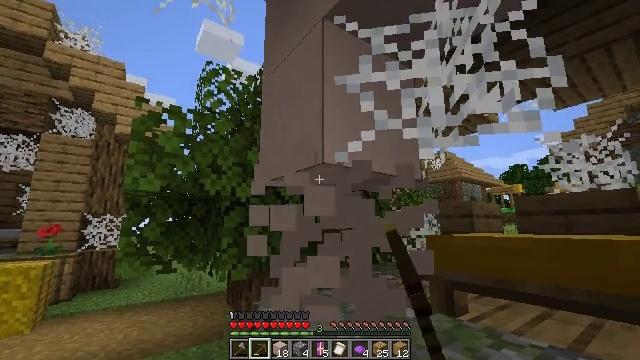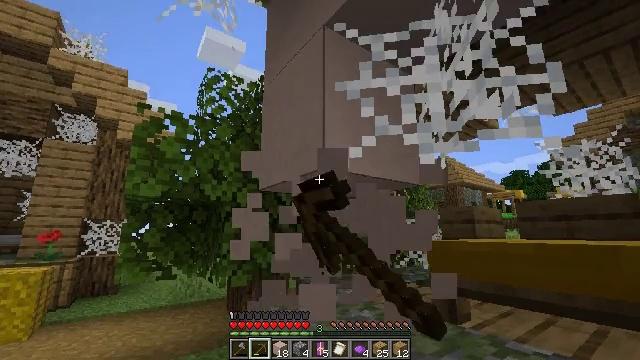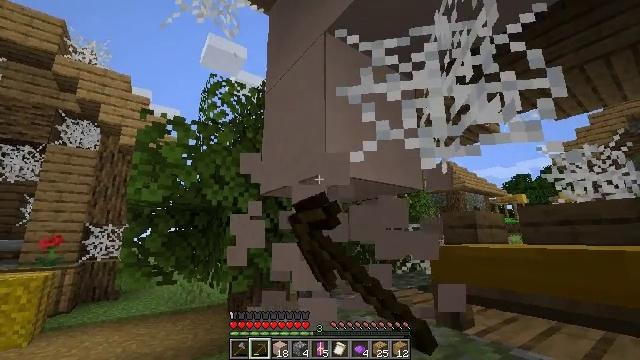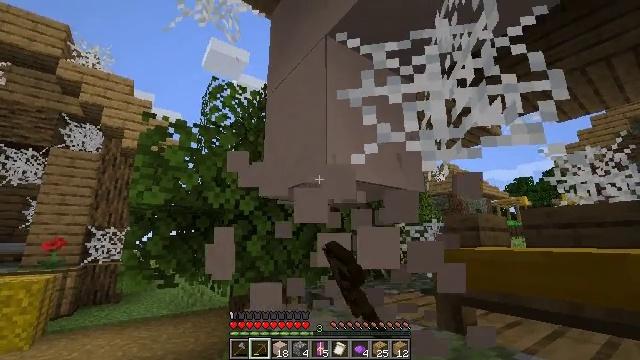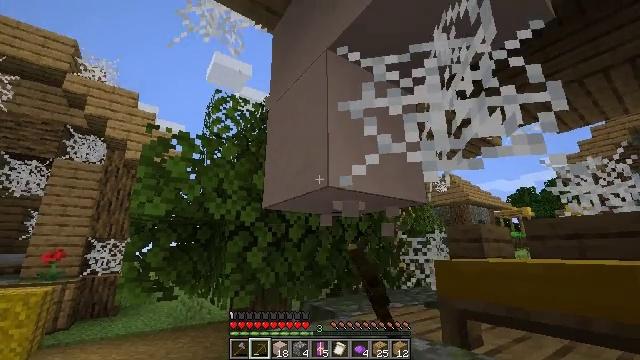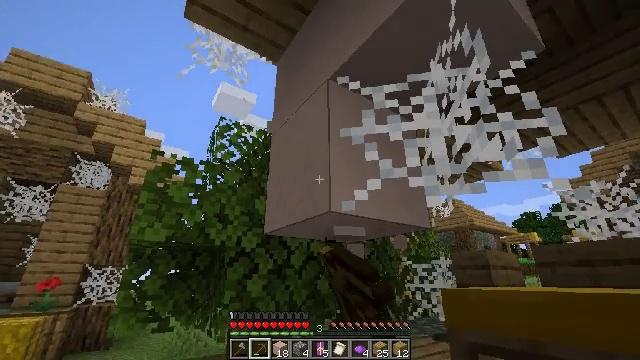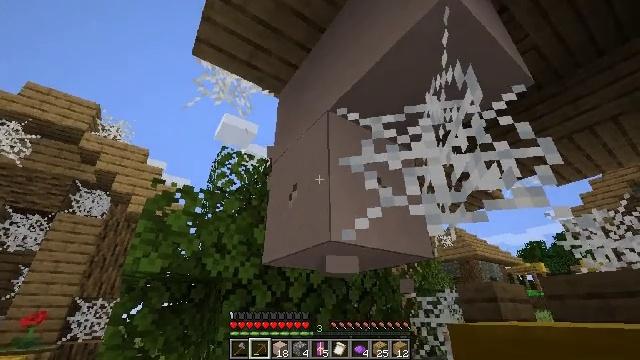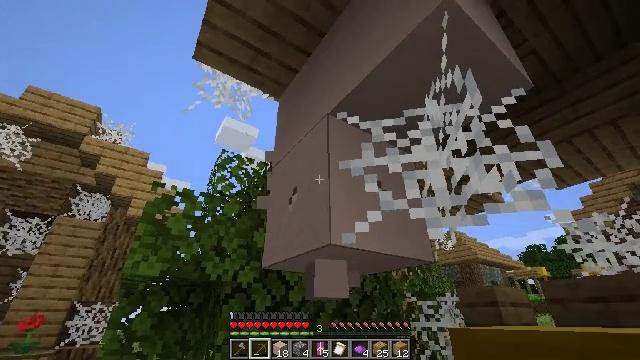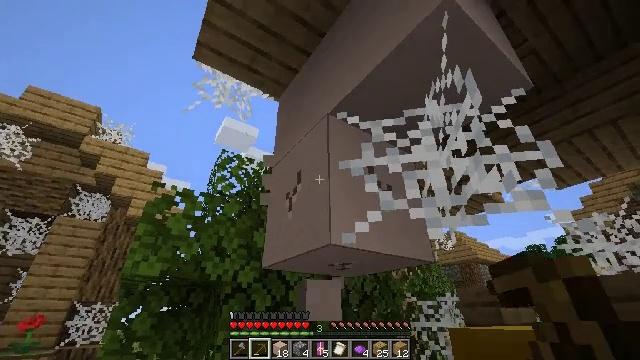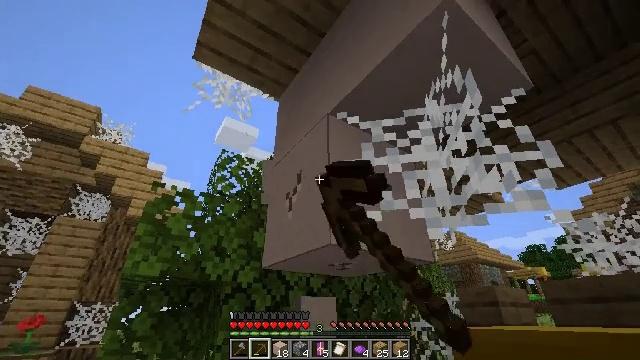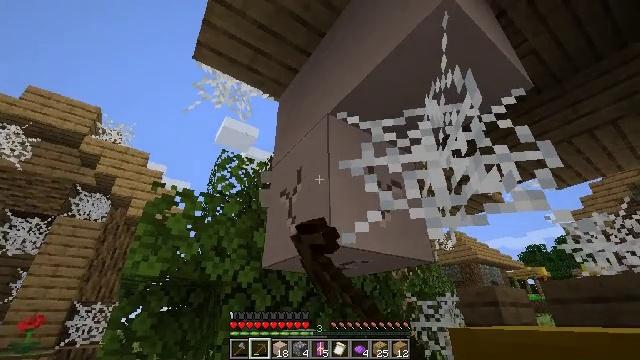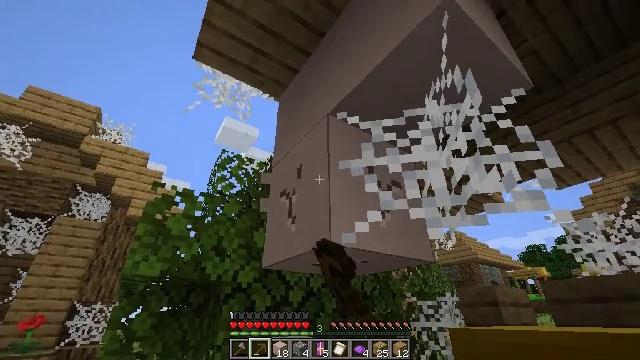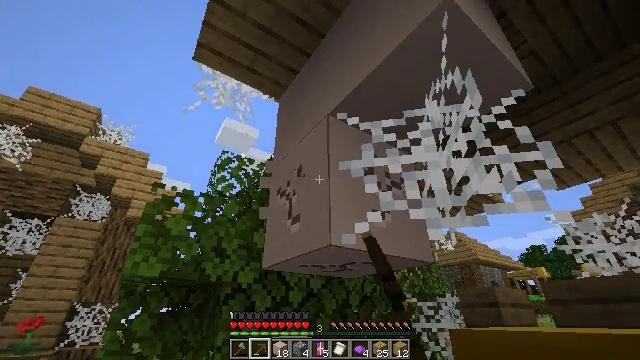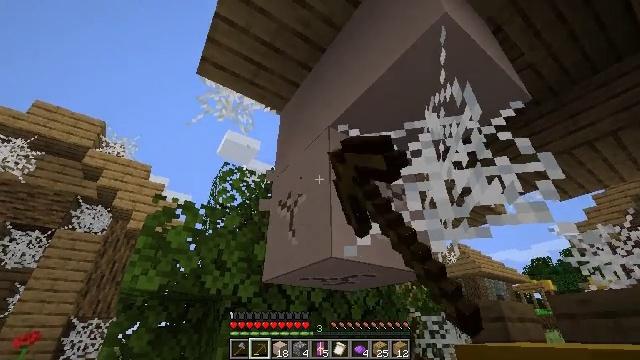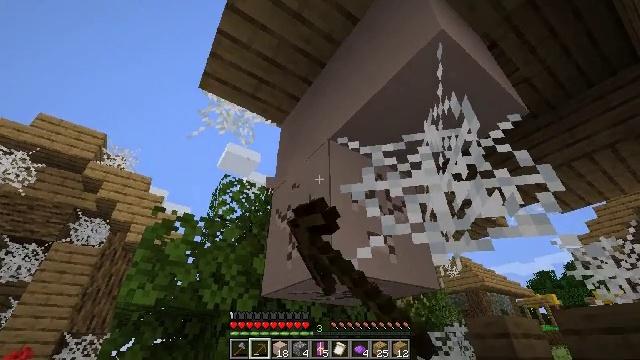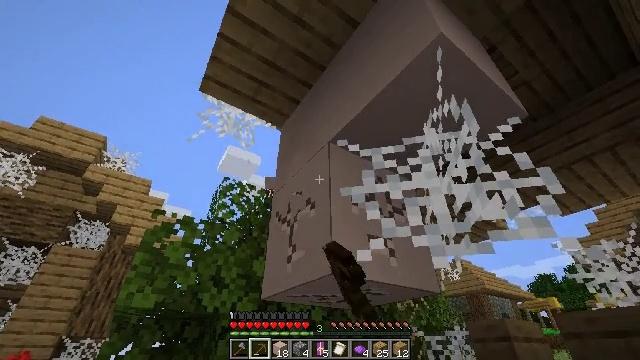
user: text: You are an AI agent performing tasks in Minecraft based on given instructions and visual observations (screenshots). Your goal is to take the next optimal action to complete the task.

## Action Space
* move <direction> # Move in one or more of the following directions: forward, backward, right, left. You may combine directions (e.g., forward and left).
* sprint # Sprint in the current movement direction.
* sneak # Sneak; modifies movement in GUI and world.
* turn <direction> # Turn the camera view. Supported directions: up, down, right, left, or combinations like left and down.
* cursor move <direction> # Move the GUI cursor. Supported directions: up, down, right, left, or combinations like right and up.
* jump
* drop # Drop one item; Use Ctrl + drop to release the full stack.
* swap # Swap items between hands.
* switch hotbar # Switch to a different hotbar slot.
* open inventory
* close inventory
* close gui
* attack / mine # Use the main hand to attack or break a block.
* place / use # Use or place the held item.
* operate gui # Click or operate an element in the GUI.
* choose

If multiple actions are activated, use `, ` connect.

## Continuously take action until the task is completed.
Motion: motion action
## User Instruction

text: Gather some white terracotta for building.
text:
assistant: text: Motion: turn up, attack / mine
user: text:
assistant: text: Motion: turn up, attack / mine
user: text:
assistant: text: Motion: attack / mine
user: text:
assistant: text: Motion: turn up, attack / mine
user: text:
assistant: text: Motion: turn up, attack / mine
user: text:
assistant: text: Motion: turn up, attack / mine
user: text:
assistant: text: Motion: attack / mine
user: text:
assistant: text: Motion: attack / mine
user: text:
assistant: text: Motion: attack / mine
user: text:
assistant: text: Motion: attack / mine
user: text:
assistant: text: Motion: attack / mine
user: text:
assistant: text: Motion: attack / mine
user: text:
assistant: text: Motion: turn up, attack / mine
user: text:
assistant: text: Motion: turn up, attack / mine
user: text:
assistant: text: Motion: attack / mine
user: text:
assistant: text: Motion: attack / mine
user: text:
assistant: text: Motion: attack / mine
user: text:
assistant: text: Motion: attack / mine
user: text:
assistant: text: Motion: attack / mine
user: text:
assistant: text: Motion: attack / mine
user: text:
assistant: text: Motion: attack / mine
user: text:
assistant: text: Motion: attack / mine
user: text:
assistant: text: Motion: attack / mine
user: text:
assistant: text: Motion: attack / mine
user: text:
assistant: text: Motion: attack / mine
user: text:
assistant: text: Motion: attack / mine
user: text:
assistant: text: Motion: attack / mine
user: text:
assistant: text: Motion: attack / mine
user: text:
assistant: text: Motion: attack / mine
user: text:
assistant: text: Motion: attack / mine